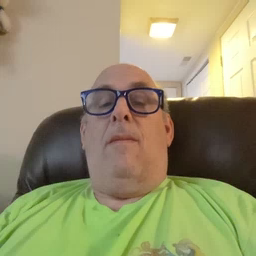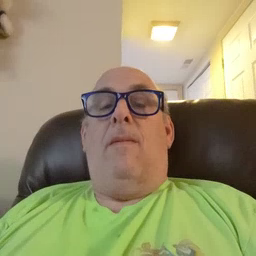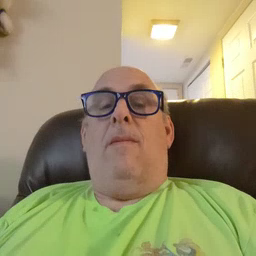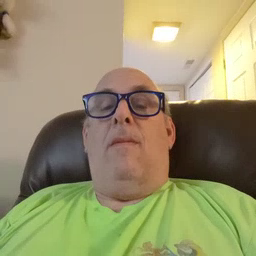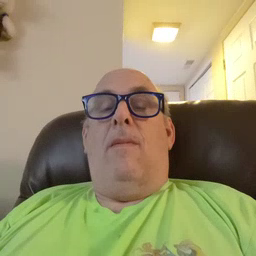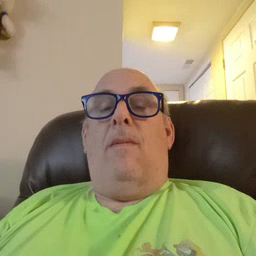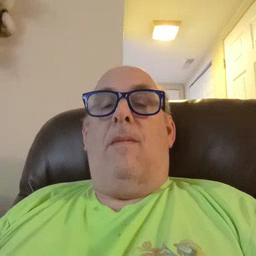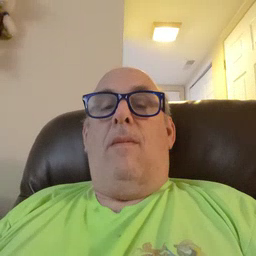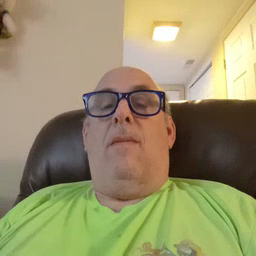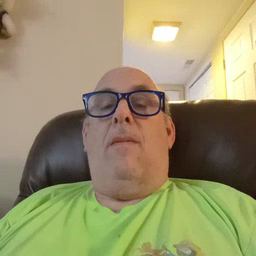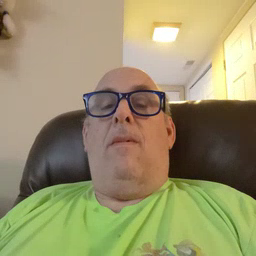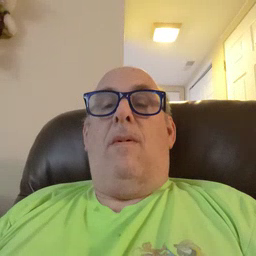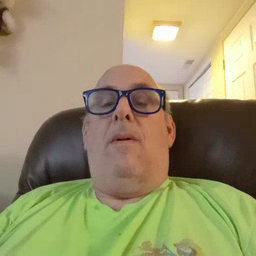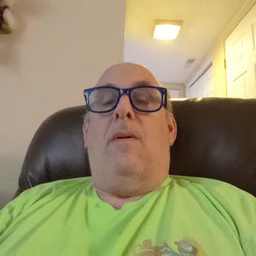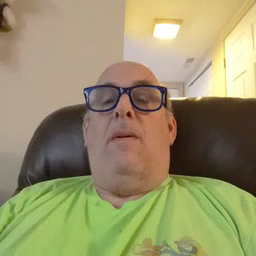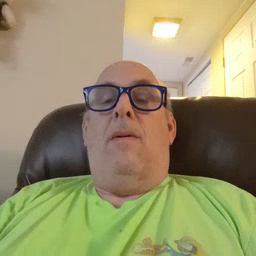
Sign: tongue